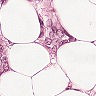
Metastatic tissue present: yes